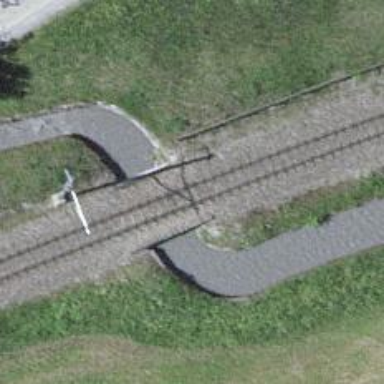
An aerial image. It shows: Narrow-gauge railway with single track. The railway is electrified with contact line.